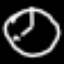
Label: clock